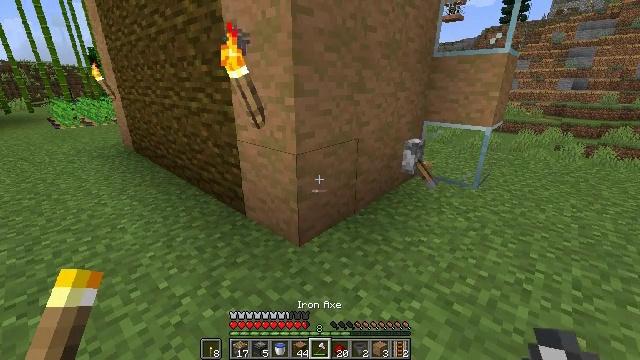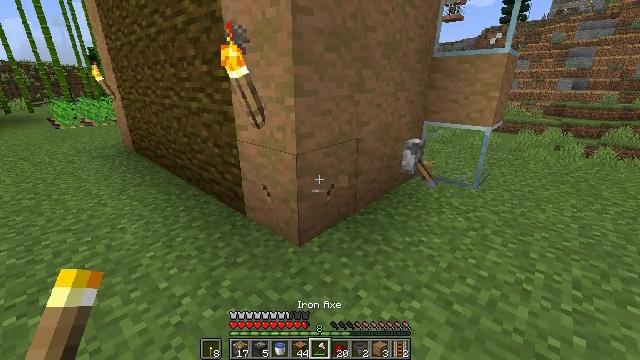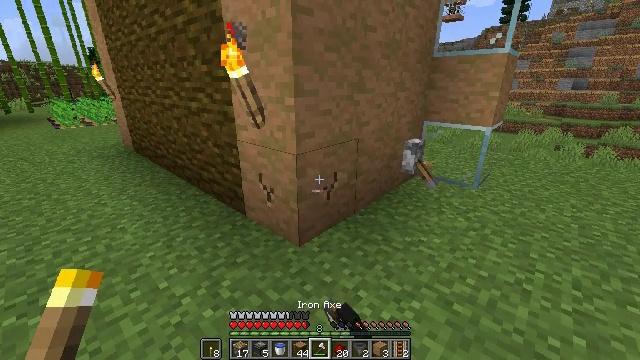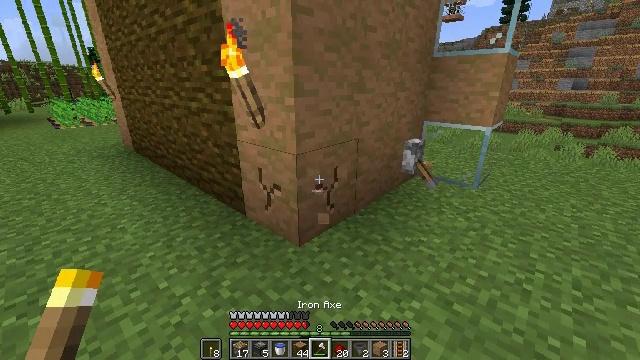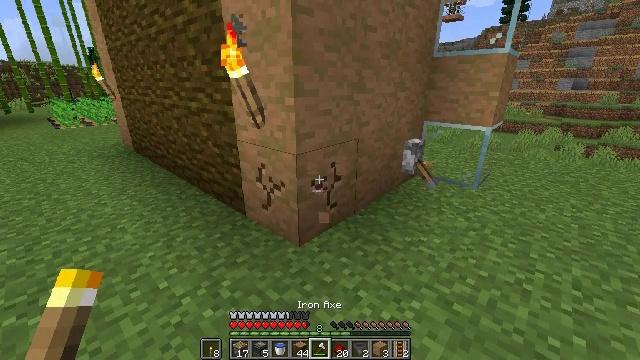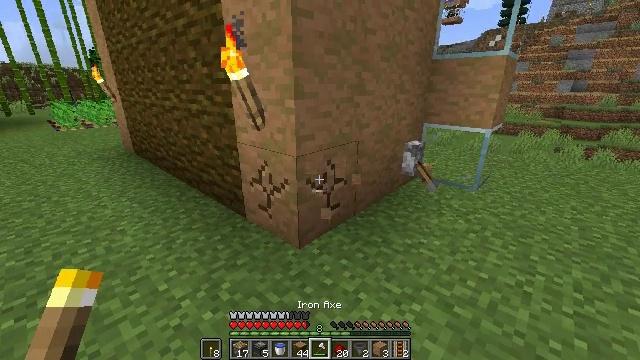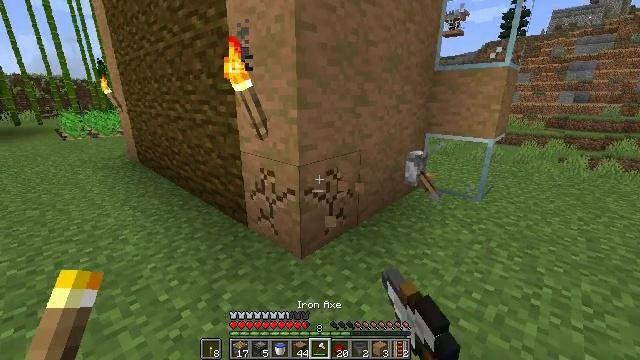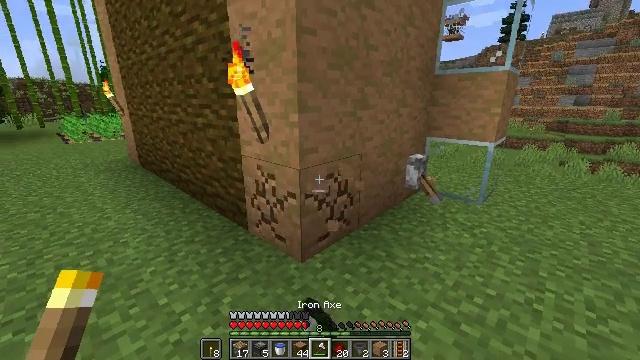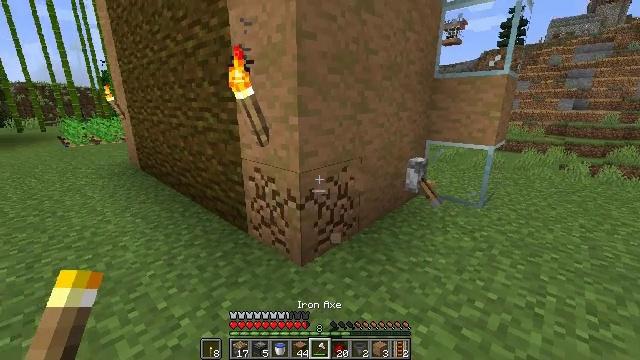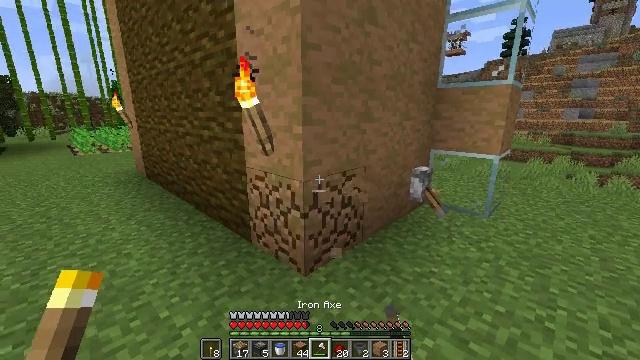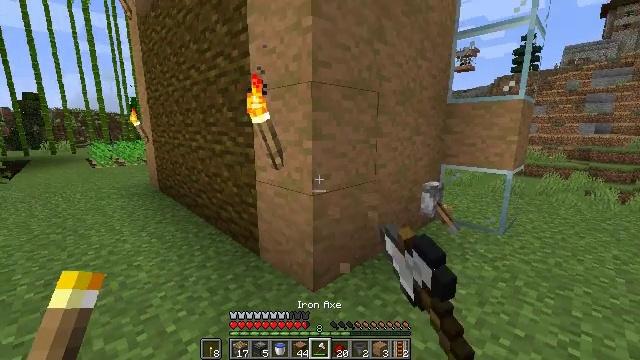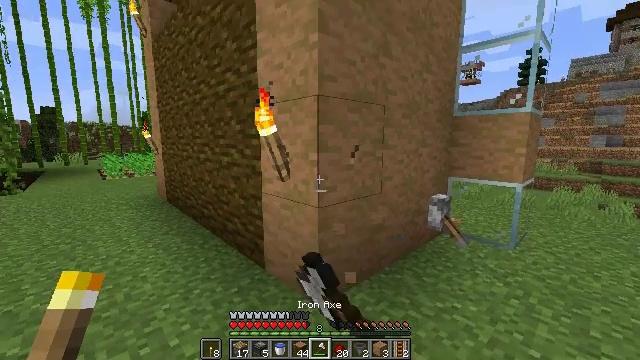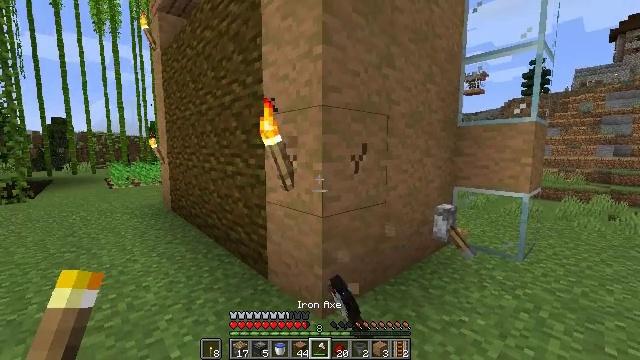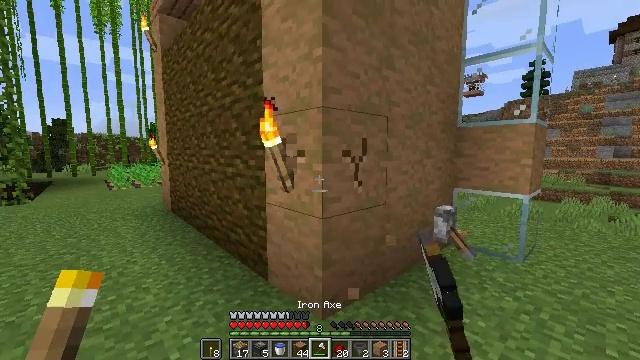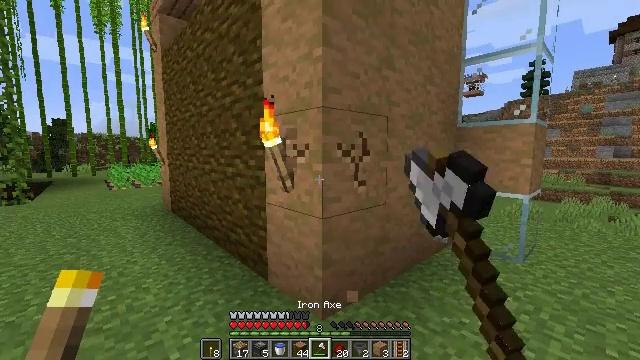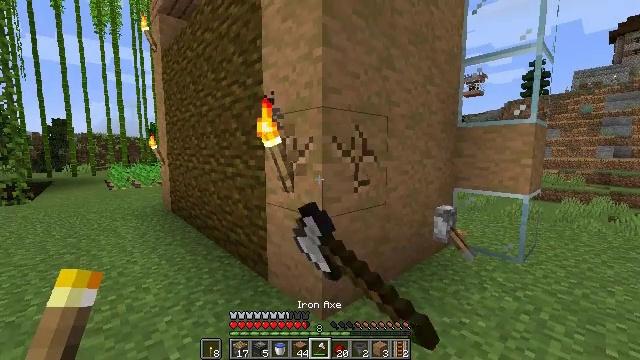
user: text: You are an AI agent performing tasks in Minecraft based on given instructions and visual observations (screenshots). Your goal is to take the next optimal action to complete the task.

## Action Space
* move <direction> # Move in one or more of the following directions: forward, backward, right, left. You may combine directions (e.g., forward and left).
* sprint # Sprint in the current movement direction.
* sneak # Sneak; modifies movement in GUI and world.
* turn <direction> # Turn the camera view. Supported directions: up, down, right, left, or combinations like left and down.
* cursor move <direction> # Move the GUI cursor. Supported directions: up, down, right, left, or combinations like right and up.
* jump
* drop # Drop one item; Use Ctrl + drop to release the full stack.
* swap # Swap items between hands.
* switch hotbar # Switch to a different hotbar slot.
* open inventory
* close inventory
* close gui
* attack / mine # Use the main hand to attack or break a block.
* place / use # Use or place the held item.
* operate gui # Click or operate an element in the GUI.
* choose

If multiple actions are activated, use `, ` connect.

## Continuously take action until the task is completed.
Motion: motion action
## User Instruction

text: Gather stripped jungle log by holding the left button.
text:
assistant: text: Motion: attack / mine
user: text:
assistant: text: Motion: attack / mine
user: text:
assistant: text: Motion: attack / mine
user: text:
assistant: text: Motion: attack / mine
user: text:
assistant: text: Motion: attack / mine
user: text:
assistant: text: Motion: turn up, attack / mine
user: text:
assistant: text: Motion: attack / mine
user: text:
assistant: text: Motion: attack / mine
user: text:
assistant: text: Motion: turn up, attack / mine
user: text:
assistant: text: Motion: turn left and up, attack / mine
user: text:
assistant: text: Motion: turn left and up, attack / mine
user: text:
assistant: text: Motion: turn up, attack / mine
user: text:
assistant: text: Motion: attack / mine
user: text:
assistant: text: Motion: attack / mine
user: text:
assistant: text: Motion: attack / mine
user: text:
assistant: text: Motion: attack / mine
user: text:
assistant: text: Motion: attack / mine
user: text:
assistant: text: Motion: attack / mine
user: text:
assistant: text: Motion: attack / mine
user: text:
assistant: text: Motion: attack / mine
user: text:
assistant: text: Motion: attack / mine
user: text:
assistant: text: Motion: attack / mine
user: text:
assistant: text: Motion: attack / mine
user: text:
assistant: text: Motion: attack / mine
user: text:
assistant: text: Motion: turn right and down, attack / mine
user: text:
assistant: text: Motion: turn right and down, attack / mine
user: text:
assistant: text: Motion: turn down, attack / mine
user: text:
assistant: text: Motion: attack / mine
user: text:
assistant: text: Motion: attack / mine
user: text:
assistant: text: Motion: attack / mine